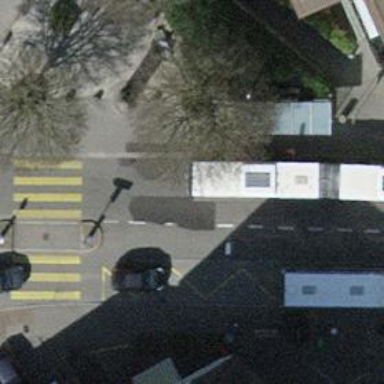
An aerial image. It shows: Bus stop with shelter. It is platform for public transport.